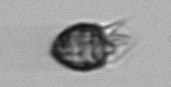
Label: Strombidium_tintinnodes